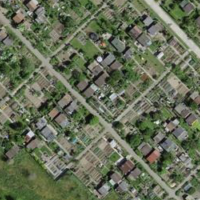
EUNIS habitat code: 53
Species observed at this site:
Levisticum officinale
Dahlia pinnata